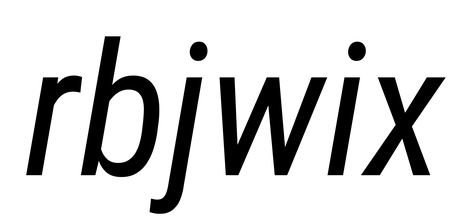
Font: Roboto-Italic_Condensed_Italic